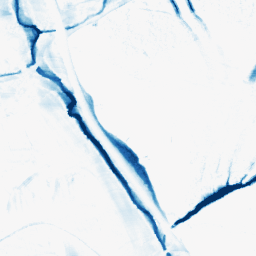
Category: morphological
Decomposition family: morphological_ellipse
Decomposition parameters: operation: closing
width: 10
height: 30
Upsampling method: quintic
Upsampling parameters: scale: 2
Upsampling scale: 2